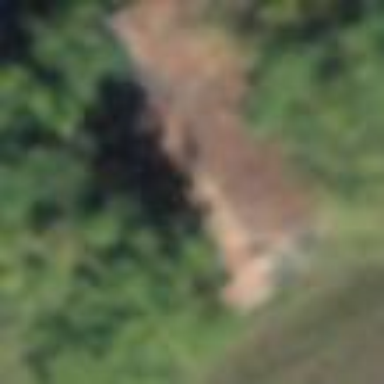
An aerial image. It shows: Rural barn.